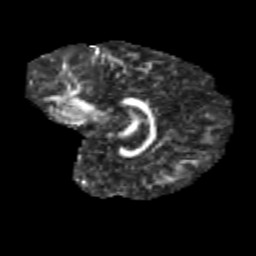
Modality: FA
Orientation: sagittal
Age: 11
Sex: male
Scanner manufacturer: siemens
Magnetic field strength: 3 T
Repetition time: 3.8 s
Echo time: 0.07 s